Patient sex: M
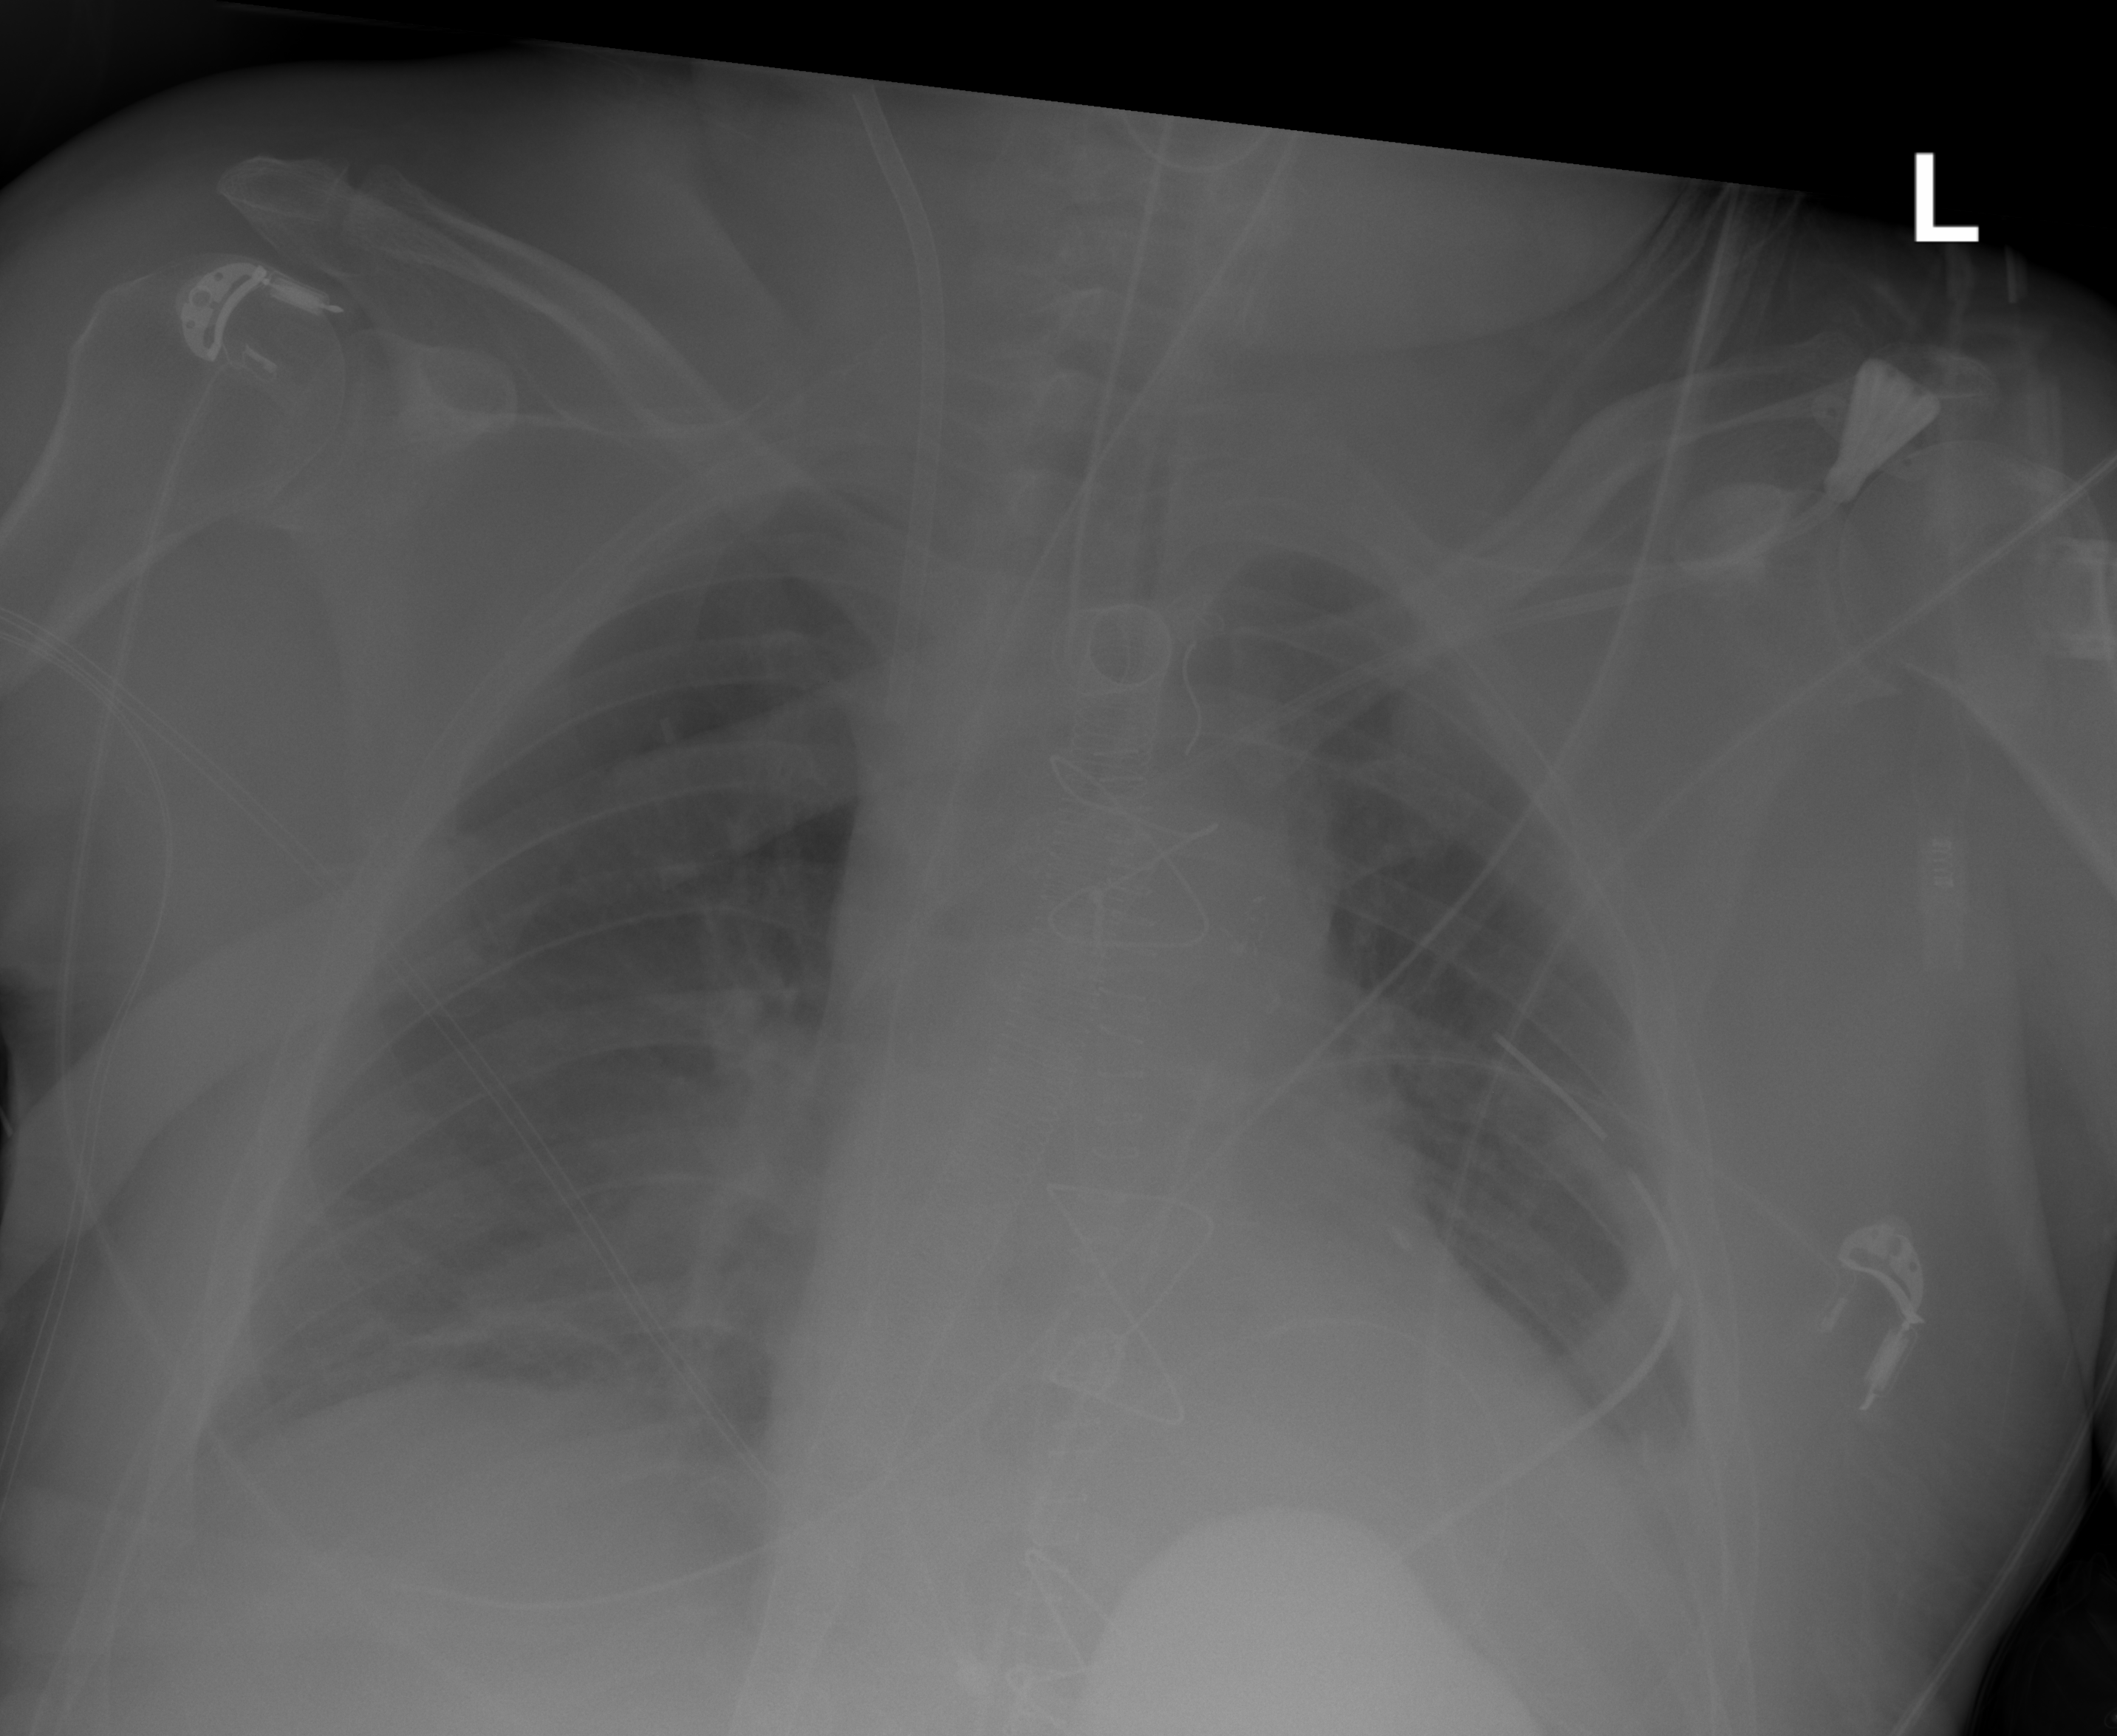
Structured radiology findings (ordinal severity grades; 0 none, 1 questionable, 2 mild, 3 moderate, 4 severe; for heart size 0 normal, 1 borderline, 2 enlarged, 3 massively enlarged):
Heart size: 2
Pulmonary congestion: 2
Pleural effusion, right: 1
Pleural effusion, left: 2
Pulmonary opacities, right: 2
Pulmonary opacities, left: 2
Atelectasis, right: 2
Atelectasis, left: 2